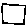
Label: square